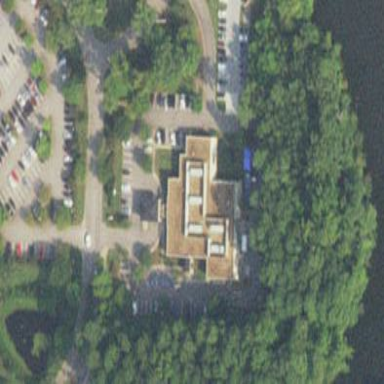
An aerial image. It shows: Hospital building.